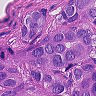
Metastatic tissue present: yes